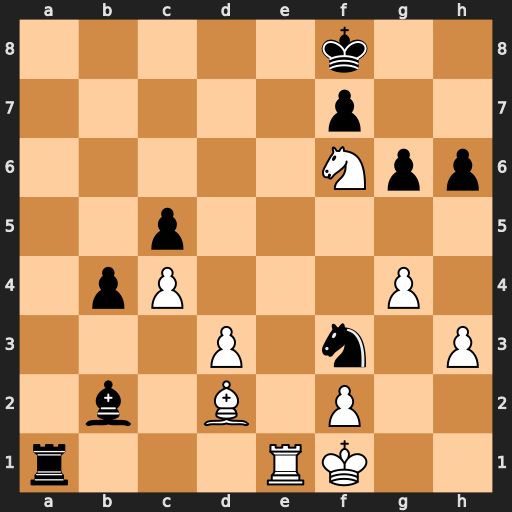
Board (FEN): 5k2/5p2/5Npp/2p5/1pP3P1/3P1n1P/1b1B1P2/r3RK2
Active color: w
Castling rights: -
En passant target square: -
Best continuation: Bxh6#